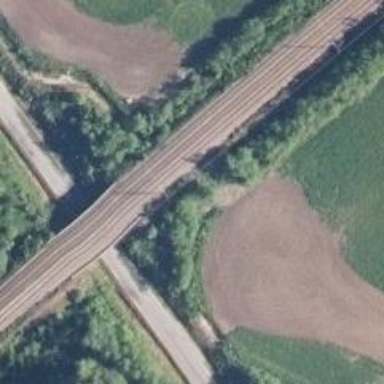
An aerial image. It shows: Bridge carrying continuous electrified railway tracks with contact line.